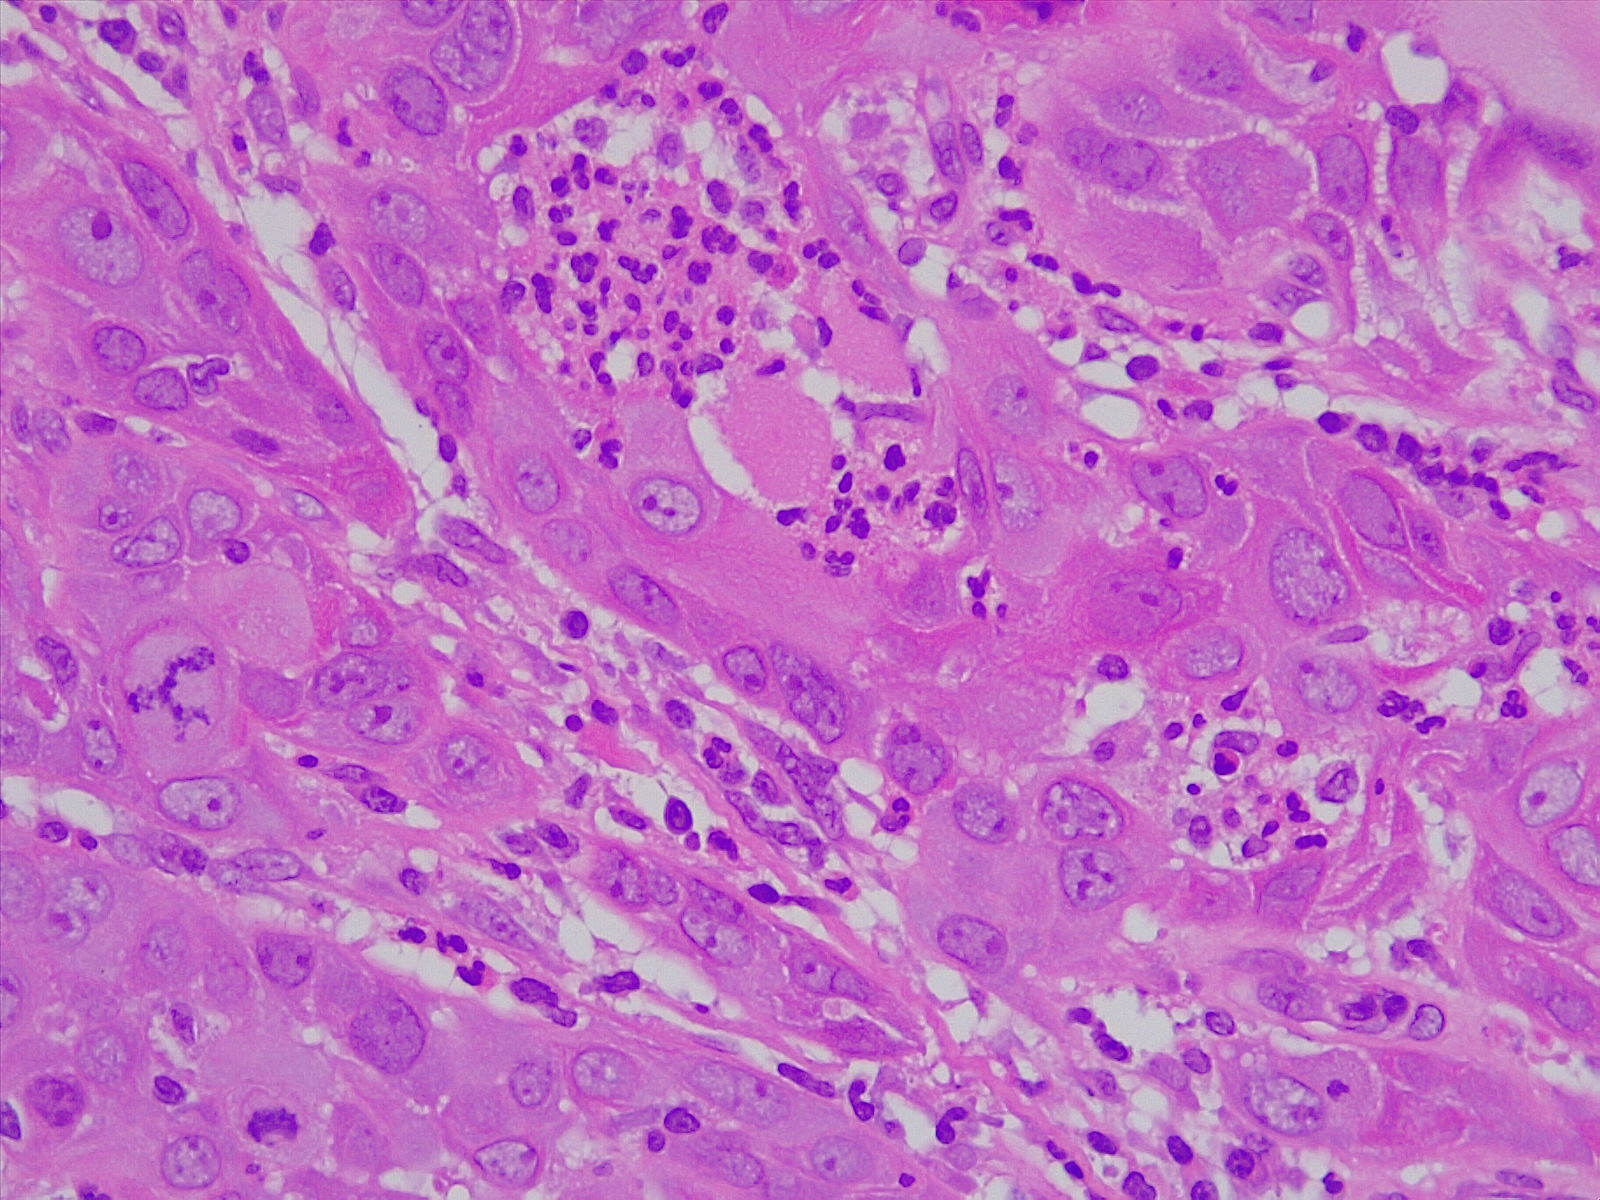
Label: lung squamous cell carcinoma, well differentiated